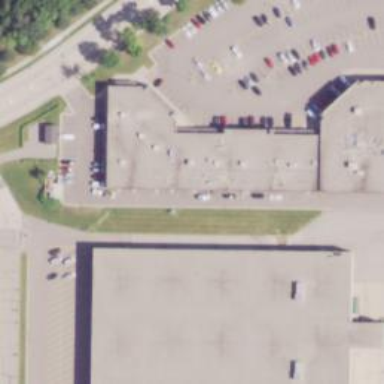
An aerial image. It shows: Post office.